Interaction volume radius: 5 \u00c5
Interaction volume height: 10 \u00c5
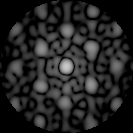
Disorder parameter: 0.4574